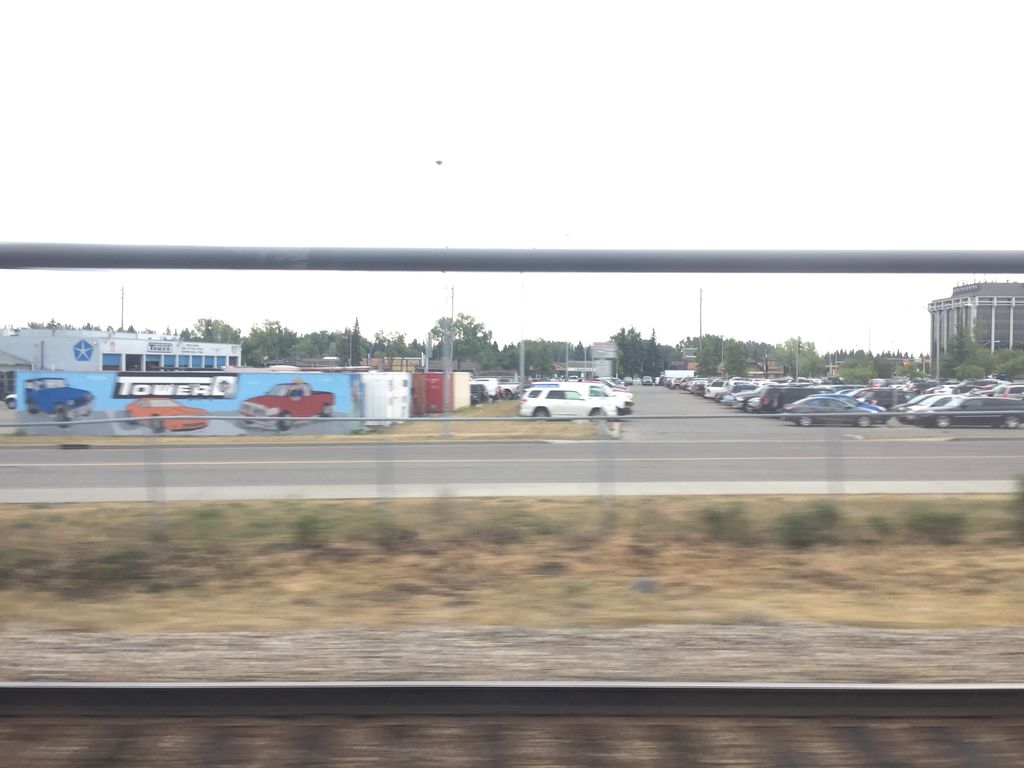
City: calgary